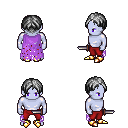
a pixel art fantasy rpg character, male body template, dark elf, purple skin, maroon tattered cape, red pants, gray parted hairstyle, gold boots, dagger, four views (front, back, left, right), 2x2 character sprite sheet, small pixel art, hard edges, no anti-aliasing